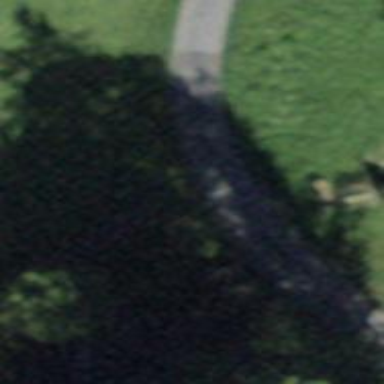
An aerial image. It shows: Dirt service road on bridge.